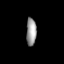
Tissue: prostate
Cell type: T cells
Senescence score: 0.6862
Nuclear area (px): 274
Mean DAPI intensity: 154.635